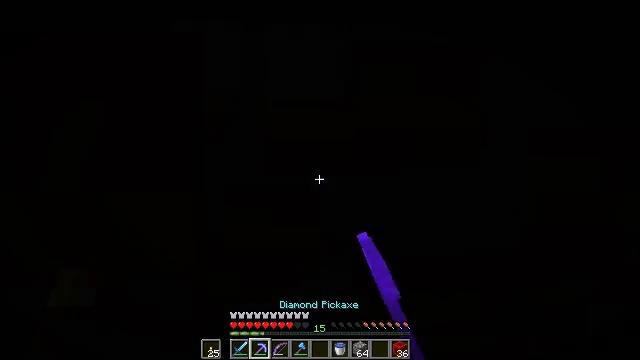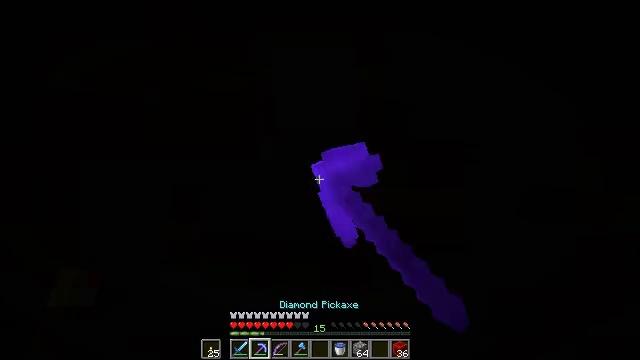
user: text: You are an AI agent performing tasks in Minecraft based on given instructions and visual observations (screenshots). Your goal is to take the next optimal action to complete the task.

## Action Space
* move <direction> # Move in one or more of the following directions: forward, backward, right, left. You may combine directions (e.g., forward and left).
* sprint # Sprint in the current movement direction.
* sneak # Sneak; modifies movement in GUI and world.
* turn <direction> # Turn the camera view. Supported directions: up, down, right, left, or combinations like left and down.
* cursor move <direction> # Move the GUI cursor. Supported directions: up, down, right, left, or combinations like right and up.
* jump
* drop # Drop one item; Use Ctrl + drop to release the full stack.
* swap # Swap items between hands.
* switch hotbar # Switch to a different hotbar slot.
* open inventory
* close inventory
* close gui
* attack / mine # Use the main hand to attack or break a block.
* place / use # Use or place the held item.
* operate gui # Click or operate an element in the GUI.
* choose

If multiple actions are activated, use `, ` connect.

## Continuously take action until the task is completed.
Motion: motion action
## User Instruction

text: Gather the composter from your farm.
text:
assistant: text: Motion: attack / mine
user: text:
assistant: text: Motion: attack / mine